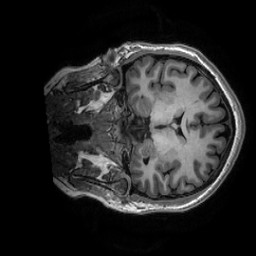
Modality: T1w
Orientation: coronal
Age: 30
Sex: female
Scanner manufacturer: ge
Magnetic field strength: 3 T
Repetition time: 0.0073 s
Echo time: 0.003 s